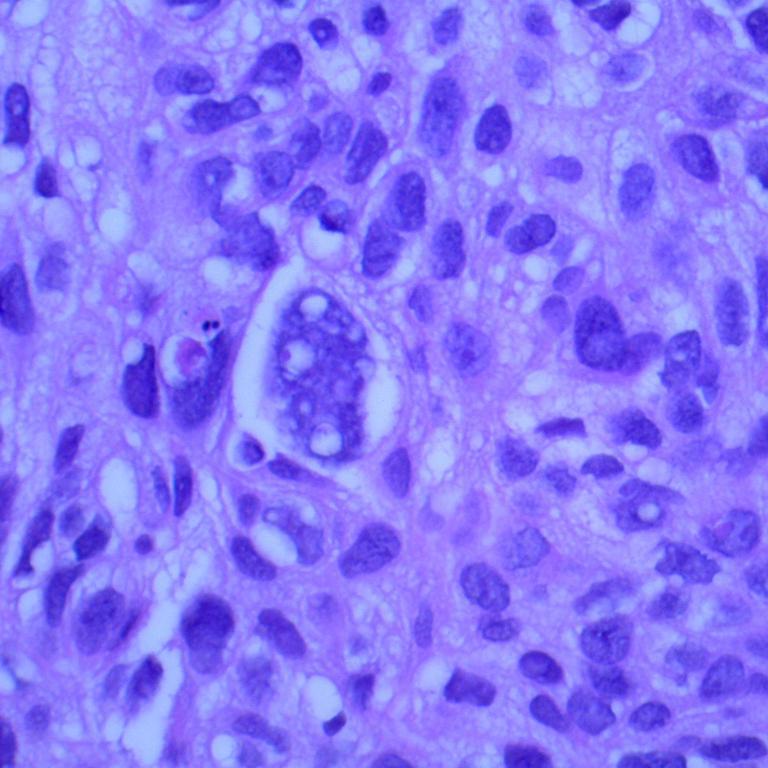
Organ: lung
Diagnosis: squamous carcinomas